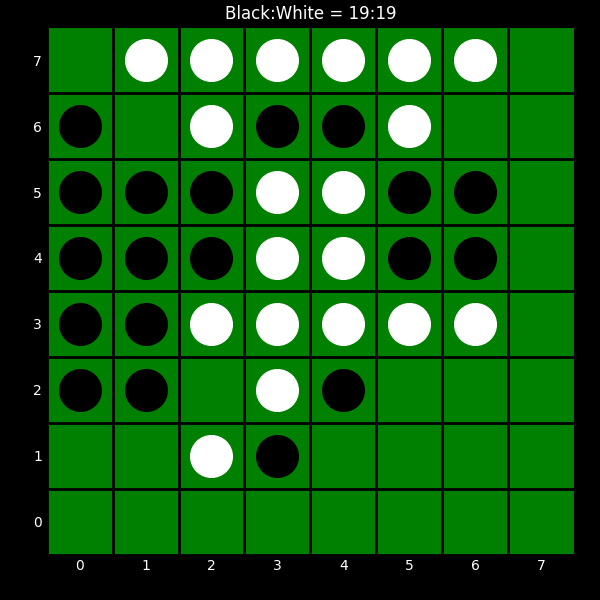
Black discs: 19
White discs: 19